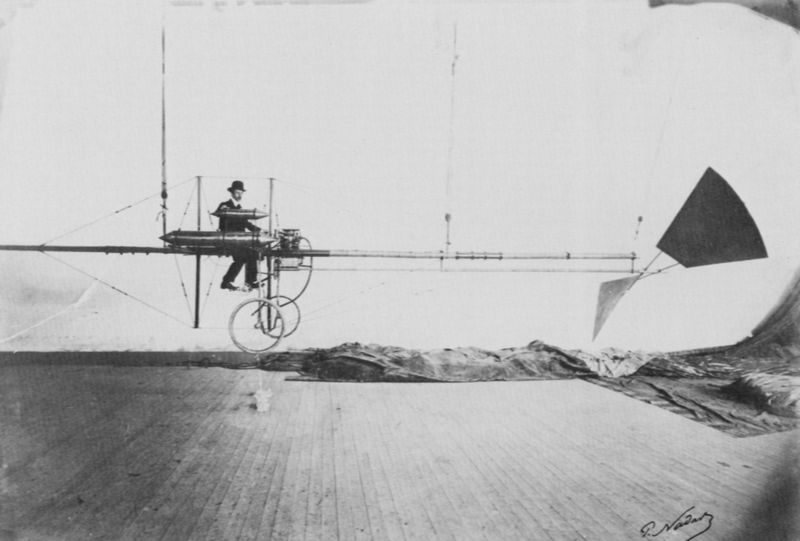
Titel: Santos Dumont in einem Versuchsflugzeug
Künstler: Atelier Nadar
Schlagwörter: dunkel, flügel, hand, mann, schatten, weiß, grau, hell, holz, hut, licht, schwarz, tuch, zylinder, anzug, hemd, kragen, mensch, innenraum, signatur, boden, decke, bühne, theater, fliegen, räder, segel, sitz, parkett, mast, speichen, bühnenbild, dielen, rad, luft, seile, diele, holzboden, draperie, metall, bretter, halle, foto, fotografie, photographie, melone, stangen, flug, seil, schwarzweiß, photo, schiene, stange, postkarte, draht, reifen, antenne, balance, hangar, ingenieur, versuch, schlauch, rotor, flieger, flugzeug, speiche, aufhängung, motor, erfinder, pedale, antrieb, propeller, stahlseile, abspannung, fluggerät, rotorblätter, flugapparat, flugmaschine, flugpionier, flugversuch, jatho, luftfahrt, luftfahrtpionier, luftrad, schine, tretantrieb